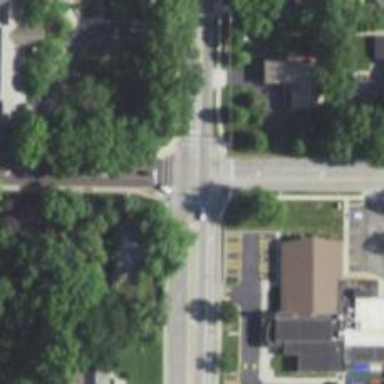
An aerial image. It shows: Marked crossing with lines on the road.